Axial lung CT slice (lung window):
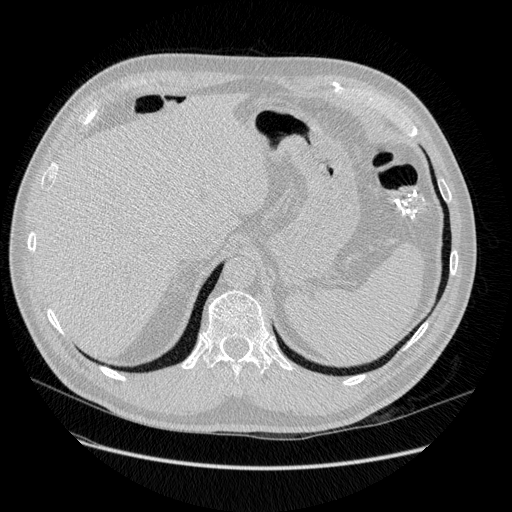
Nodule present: no